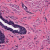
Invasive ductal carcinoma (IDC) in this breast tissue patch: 0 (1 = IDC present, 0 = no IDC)